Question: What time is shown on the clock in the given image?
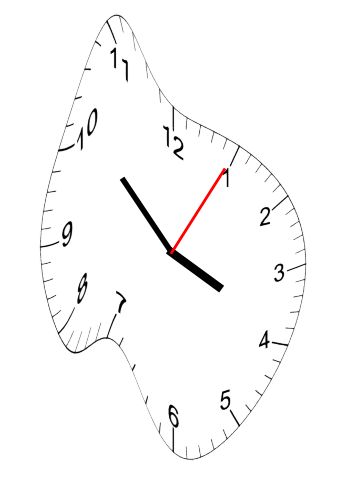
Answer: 03:52:05